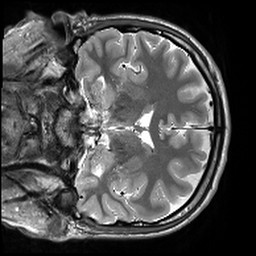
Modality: T2w
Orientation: coronal
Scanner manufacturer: siemens
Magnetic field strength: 3 T
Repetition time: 10.64 s
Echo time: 0.05 s